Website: crate-barrel
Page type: cart
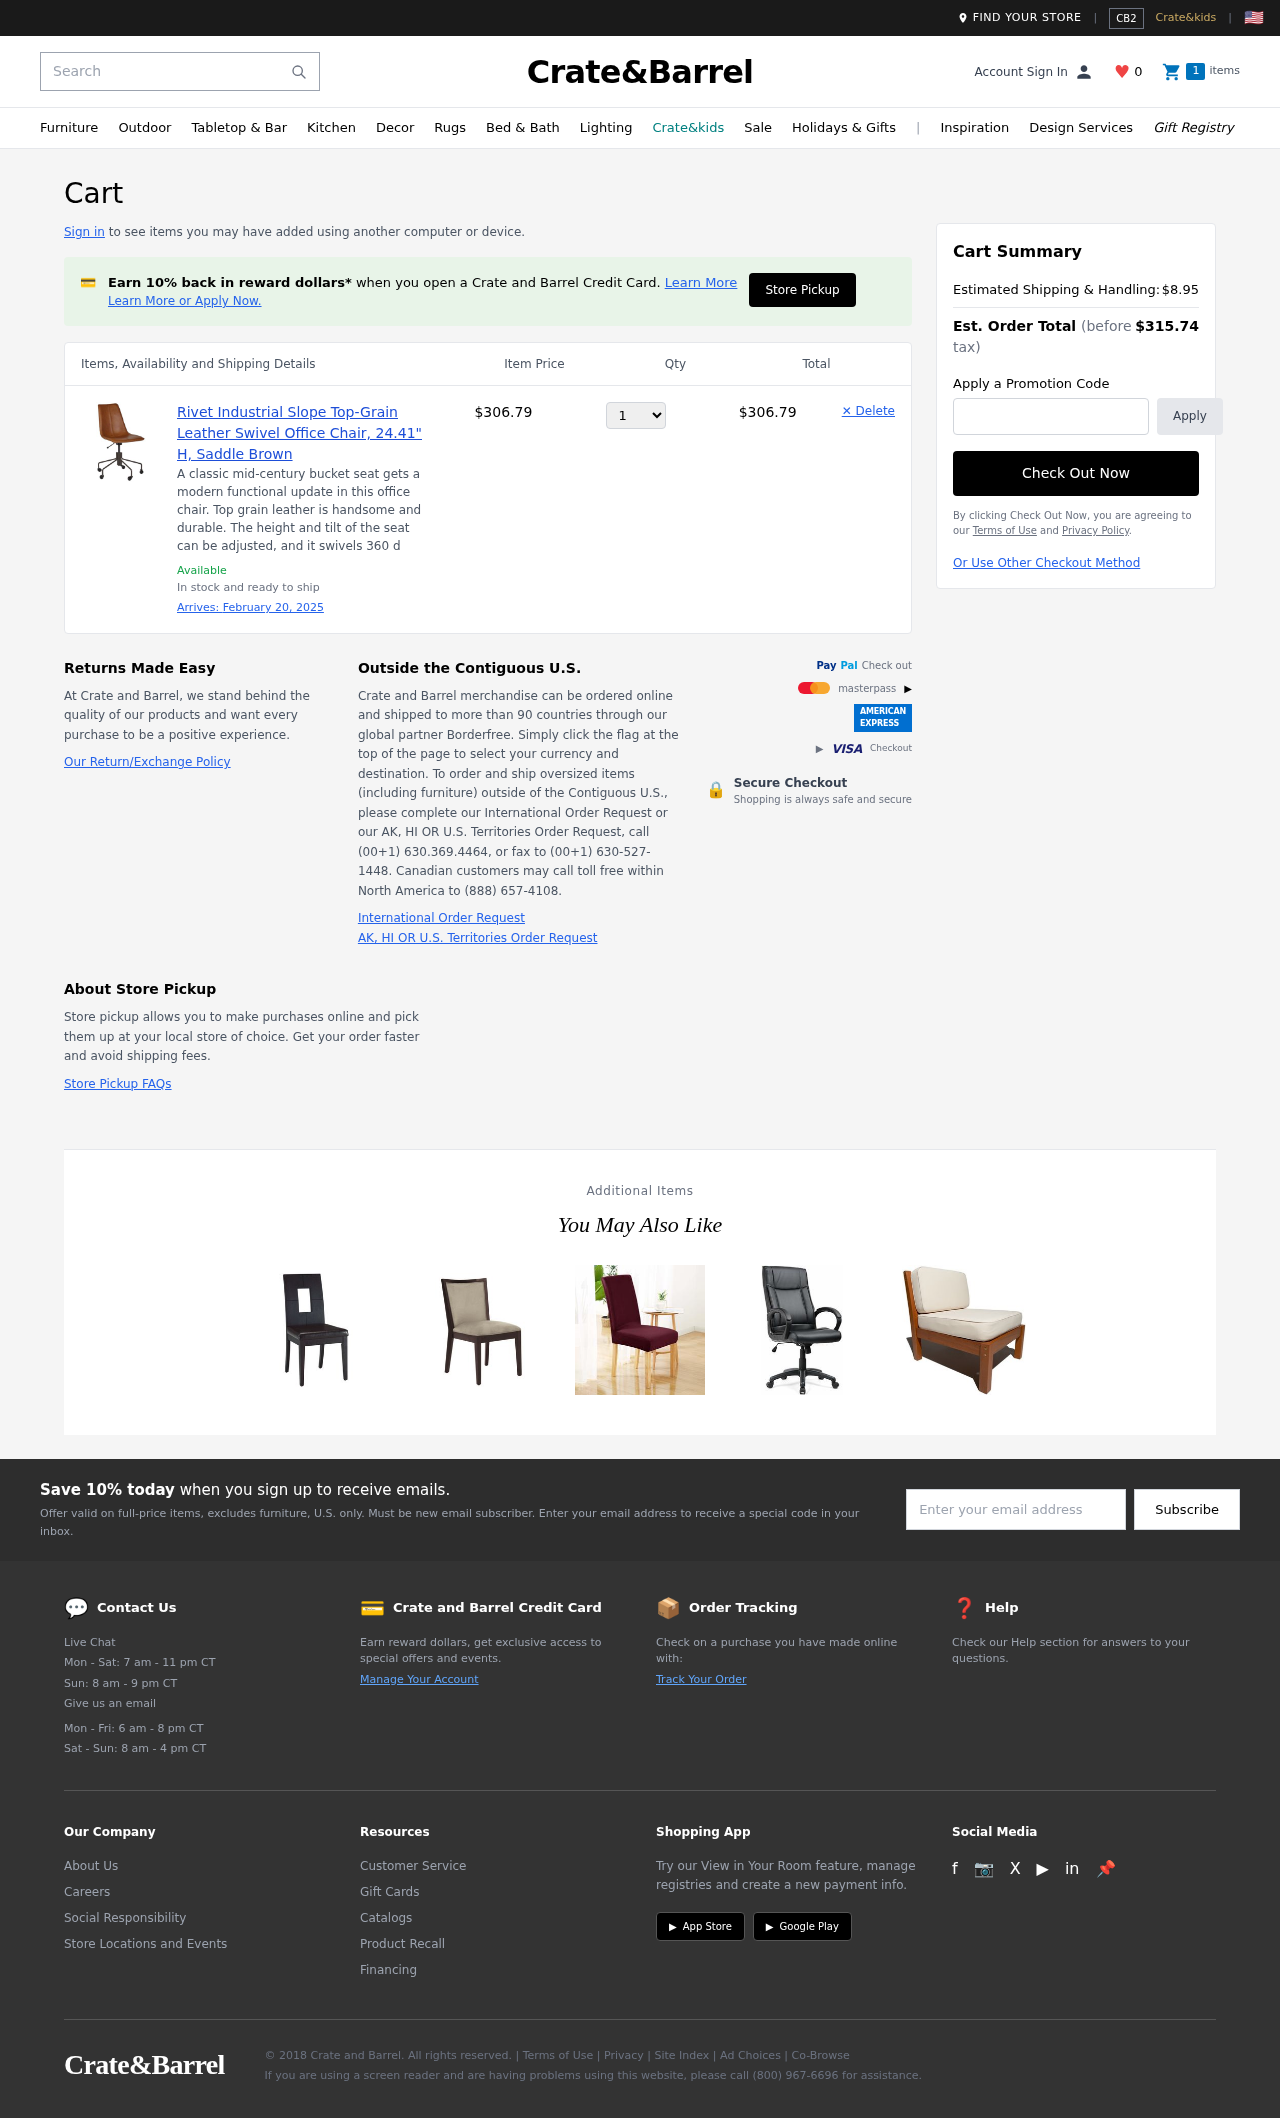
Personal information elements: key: PII_PROMO_CODE
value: SUMMER33
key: PII_EMAIL
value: josephtran@yahoo.com
Product elements: key: PRODUCT1_DESC
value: A classic mid-century bucket seat gets a modern functional update in this office chair. Top grain leather is handsome and durable. The height and tilt of the seat can be adjusted, and it swivels 360 d
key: PRODUCT1_NAME
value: Rivet Industrial Slope Top-Grain Leather Swivel Office Chair, 24.41" H, Saddle Brown
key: PRODUCT1_PRICE
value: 306.79
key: PRODUCT1_QUANTITY
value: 1
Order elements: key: ORDER_DELIVERY_DATE
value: February 20, 2025
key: ORDER_SUBTOTAL
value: $306.79
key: ORDER_SHIPPING_COST
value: $8.95
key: ORDER_TOTAL
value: $315.74